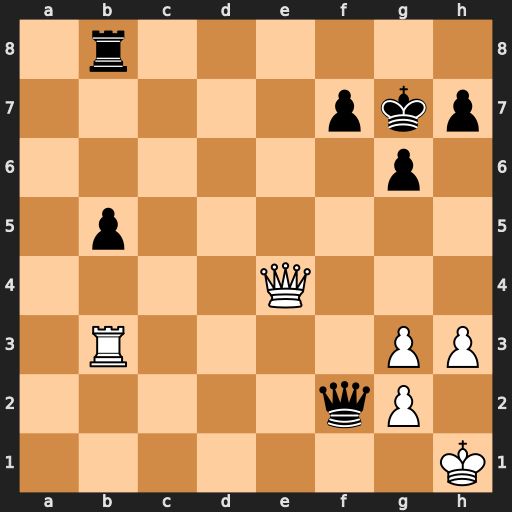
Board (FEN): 1r6/5pkp/6p1/1p6/4Q3/1R4PP/5qP1/7K
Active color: w
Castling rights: -
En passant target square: -
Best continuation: Qe5+ Qf6 Qxb8